Field crop: maize
Growth stage: 2
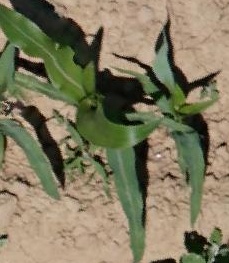
Species: maize